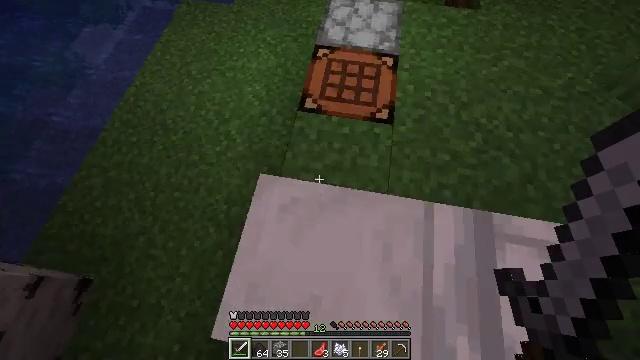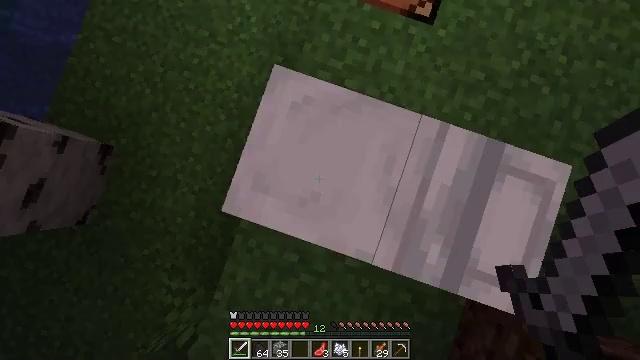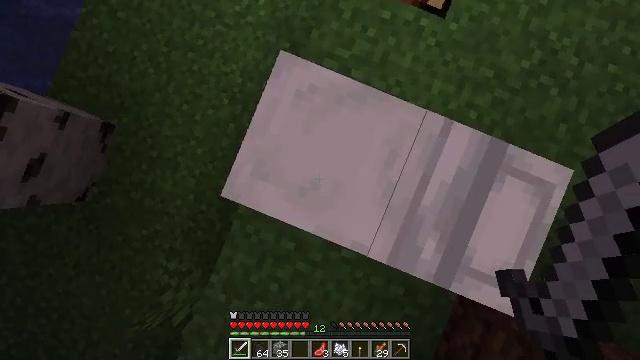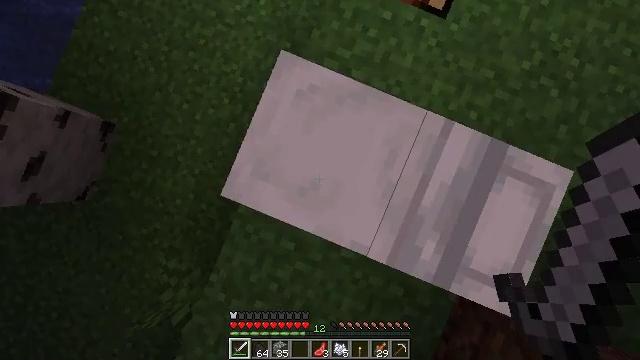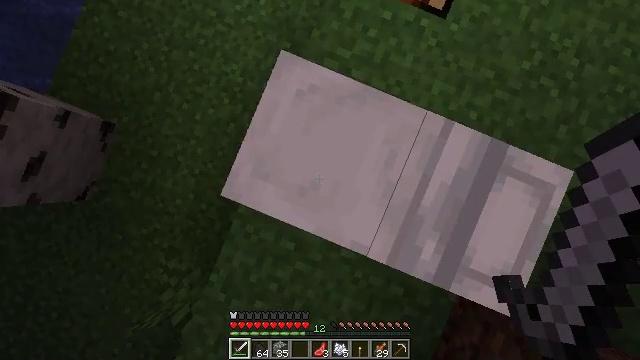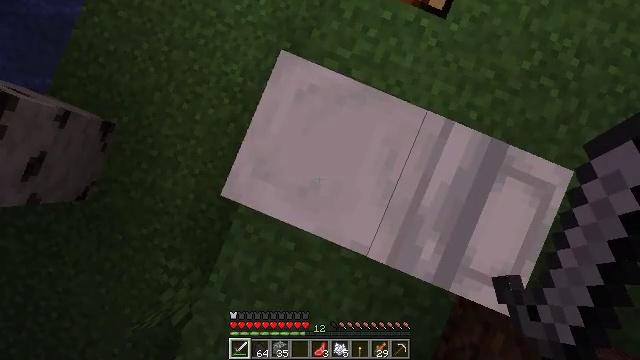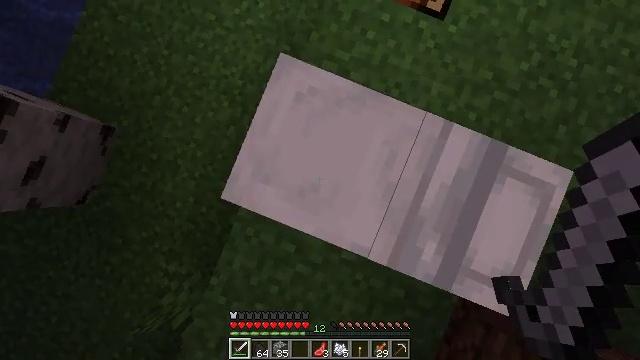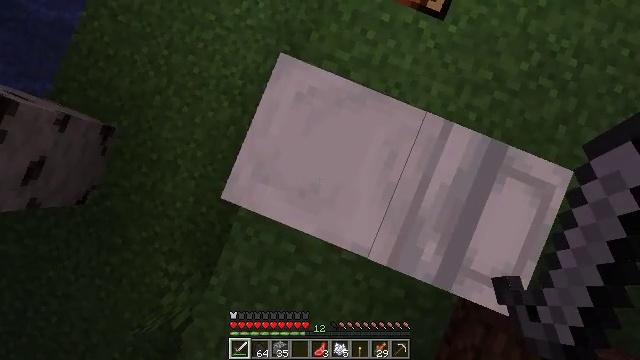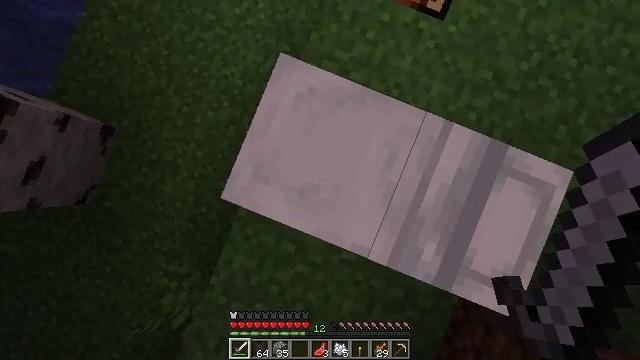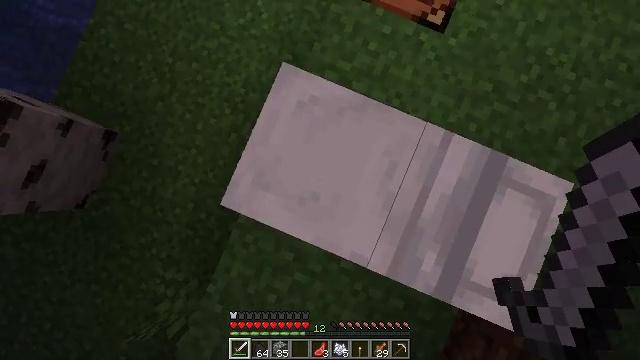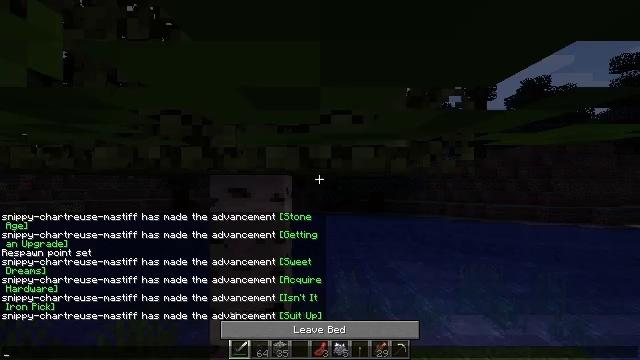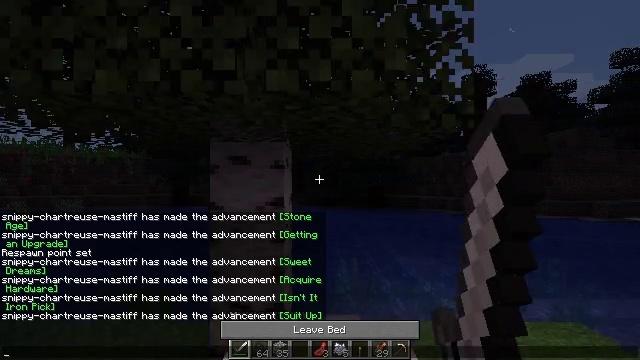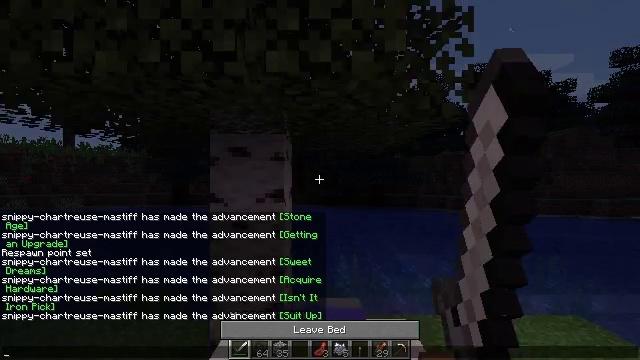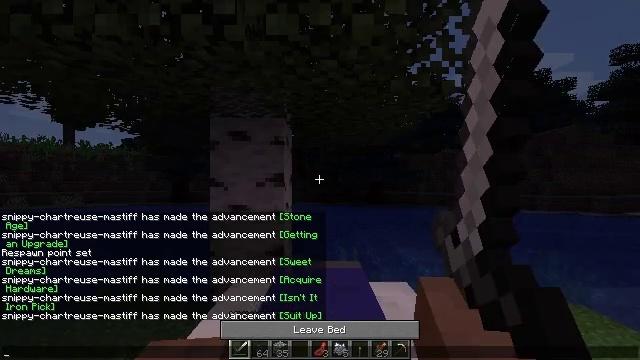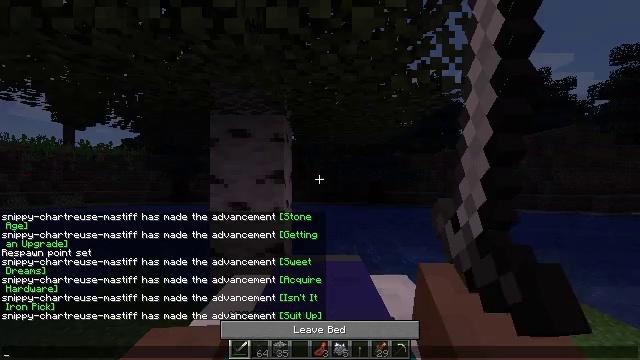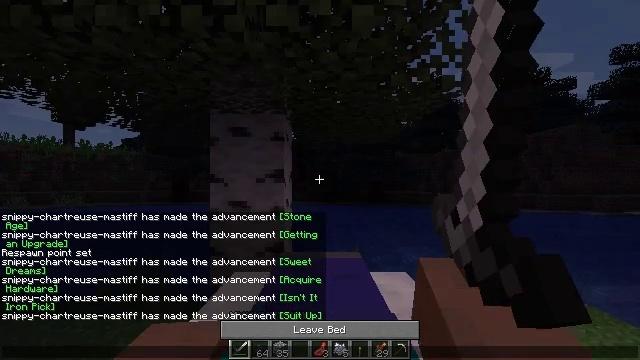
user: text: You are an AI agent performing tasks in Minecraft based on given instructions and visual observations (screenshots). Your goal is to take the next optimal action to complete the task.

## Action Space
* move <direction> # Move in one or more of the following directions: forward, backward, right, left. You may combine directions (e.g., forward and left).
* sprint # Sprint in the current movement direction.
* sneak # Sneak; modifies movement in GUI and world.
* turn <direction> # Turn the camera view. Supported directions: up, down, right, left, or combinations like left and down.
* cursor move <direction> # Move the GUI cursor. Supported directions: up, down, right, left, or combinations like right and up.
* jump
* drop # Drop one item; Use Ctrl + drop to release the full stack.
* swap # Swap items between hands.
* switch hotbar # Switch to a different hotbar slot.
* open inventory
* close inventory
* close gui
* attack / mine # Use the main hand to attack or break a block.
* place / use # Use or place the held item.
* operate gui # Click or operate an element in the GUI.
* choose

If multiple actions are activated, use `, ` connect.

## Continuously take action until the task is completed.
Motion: motion action
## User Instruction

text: Put raw salmon in the furnace to craft cooked salmon.
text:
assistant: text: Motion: turn left and down
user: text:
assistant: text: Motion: turn left and down
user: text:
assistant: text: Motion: turn down
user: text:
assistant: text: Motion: use / place
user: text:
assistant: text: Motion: use / place
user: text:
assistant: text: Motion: use / place
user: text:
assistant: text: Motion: no_op
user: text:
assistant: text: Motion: no_op
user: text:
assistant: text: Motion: turn up
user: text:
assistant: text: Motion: turn left and up
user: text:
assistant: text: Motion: open gui
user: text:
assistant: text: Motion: cursor move left
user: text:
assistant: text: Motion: no_op
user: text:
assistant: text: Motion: no_op
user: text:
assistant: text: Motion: no_op
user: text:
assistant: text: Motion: no_op
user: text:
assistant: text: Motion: cursor move left
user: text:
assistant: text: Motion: cursor move left and up
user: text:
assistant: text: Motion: cursor move left and up
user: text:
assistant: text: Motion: no_op
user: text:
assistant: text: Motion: no_op
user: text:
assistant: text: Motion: no_op
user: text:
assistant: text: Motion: no_op
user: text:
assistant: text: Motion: no_op
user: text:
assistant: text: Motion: no_op
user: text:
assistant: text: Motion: no_op
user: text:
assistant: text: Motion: no_op
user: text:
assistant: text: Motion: no_op
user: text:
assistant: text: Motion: no_op
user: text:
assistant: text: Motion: no_op